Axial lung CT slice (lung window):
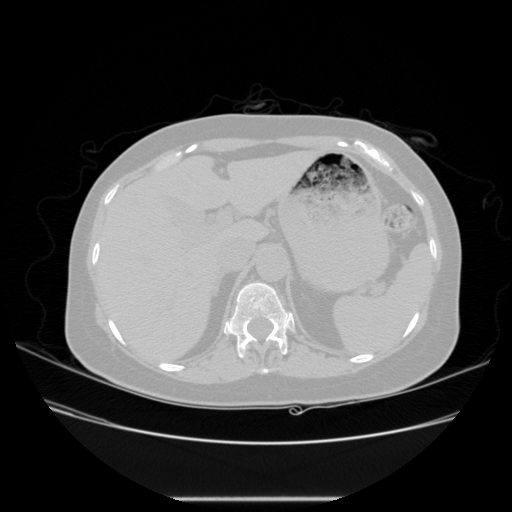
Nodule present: no